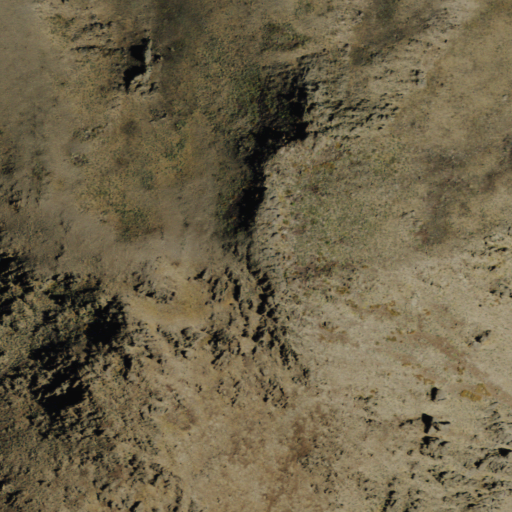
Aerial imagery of mountain in Nevada named Cloister containing shrub and grassland